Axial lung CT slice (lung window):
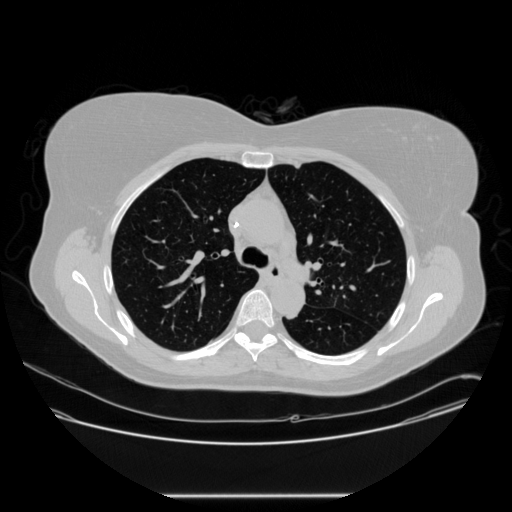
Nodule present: no